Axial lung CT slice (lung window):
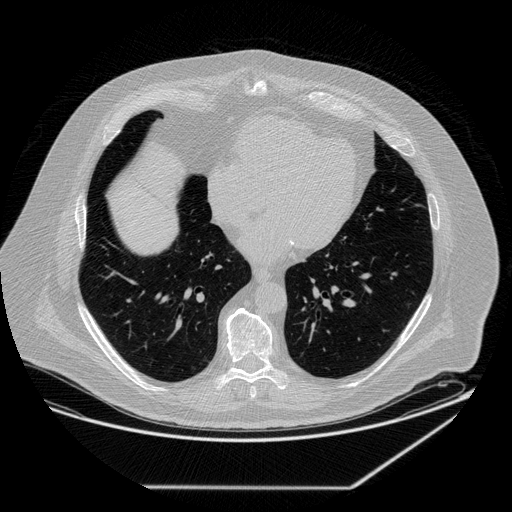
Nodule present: no